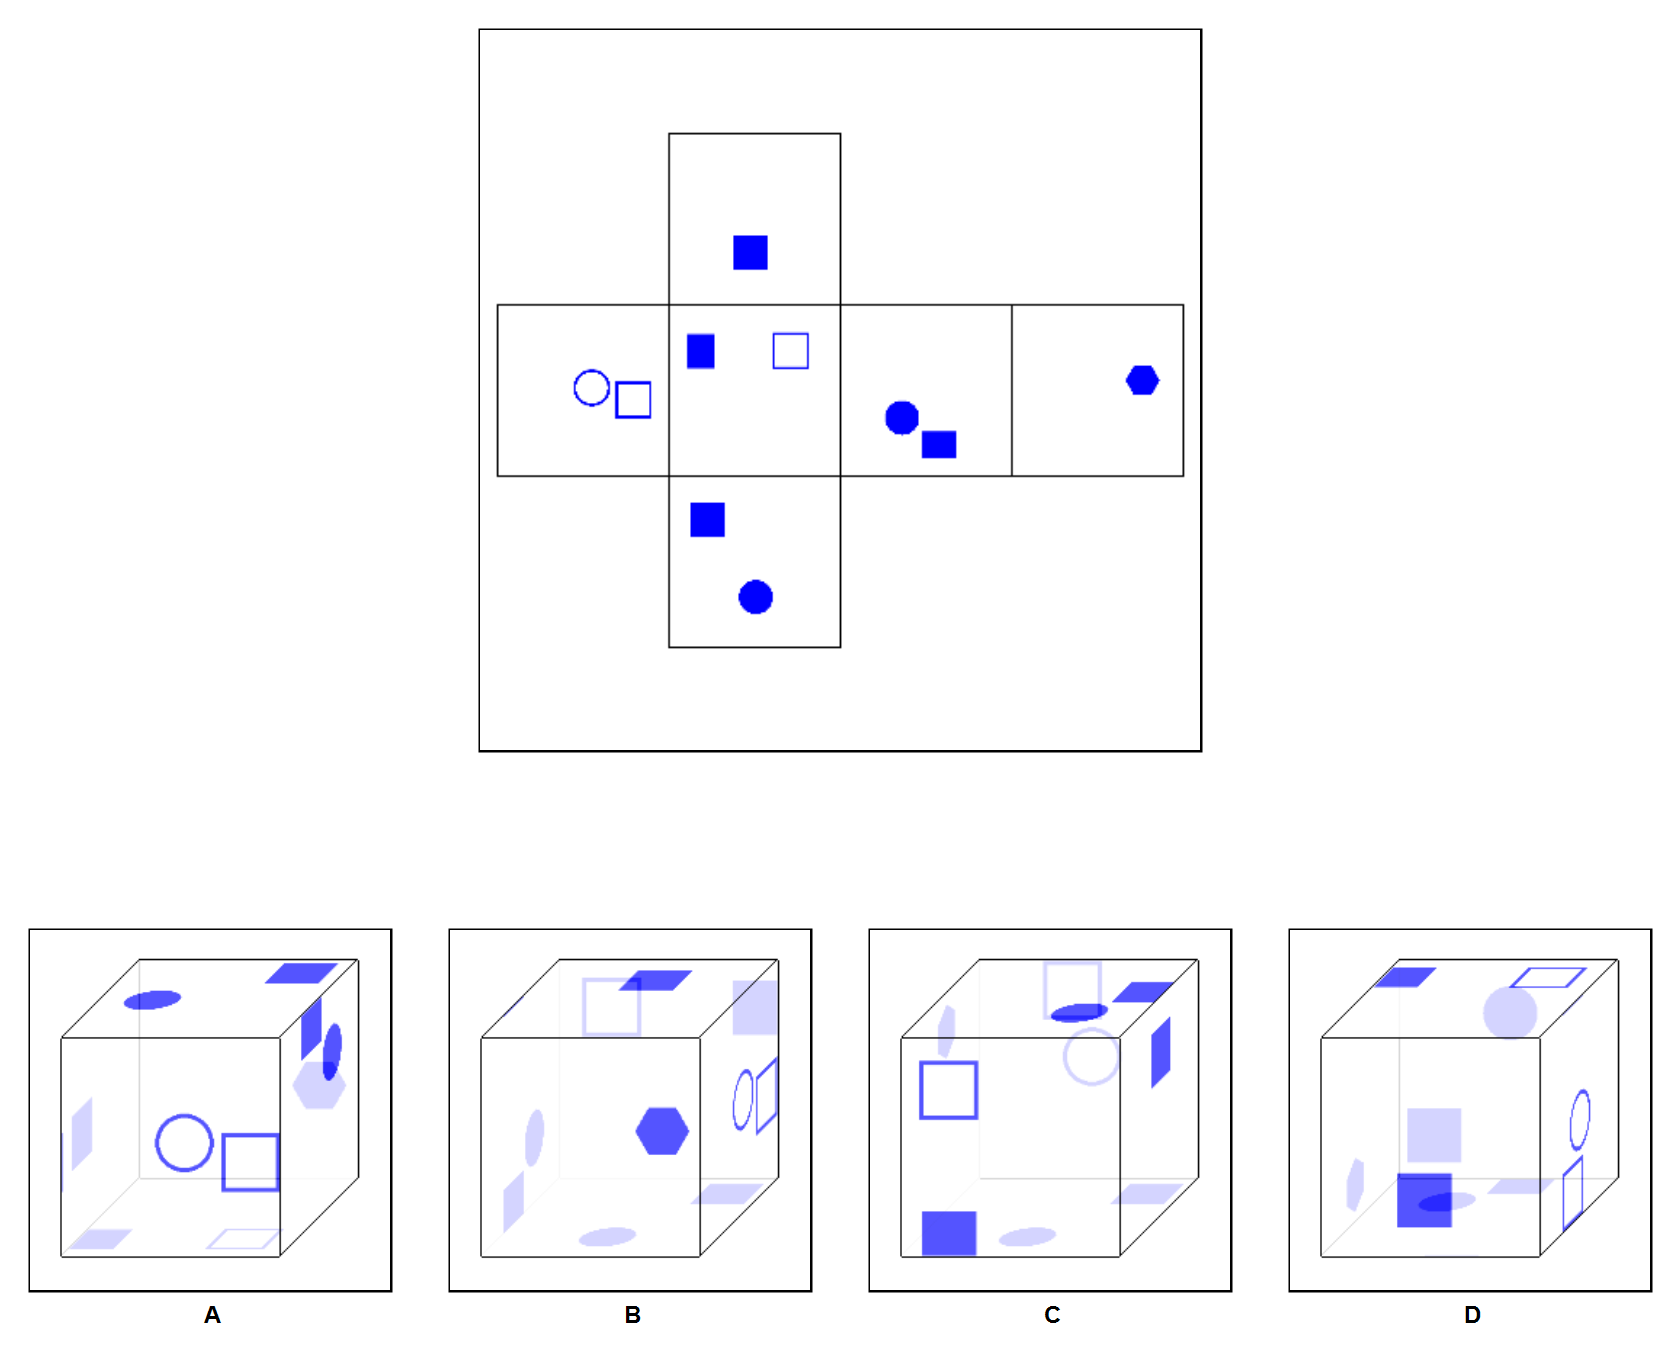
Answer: B